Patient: sex M, age 71
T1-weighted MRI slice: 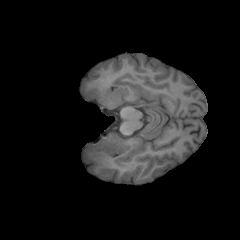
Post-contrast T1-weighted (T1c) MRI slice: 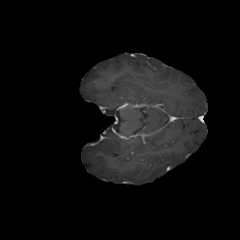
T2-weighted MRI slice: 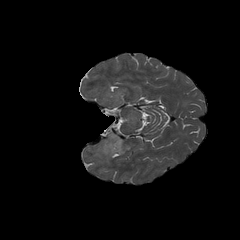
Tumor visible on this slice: yes
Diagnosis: Astrocytoma, IDH-wildtype
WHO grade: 2